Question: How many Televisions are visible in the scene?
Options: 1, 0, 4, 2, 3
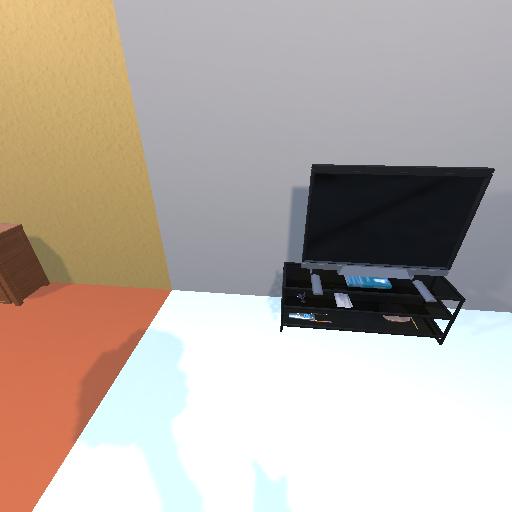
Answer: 1